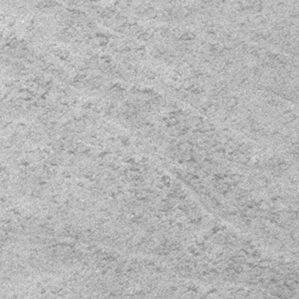
Label: frost